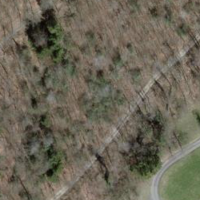
EUNIS habitat code: 41
Species observed at this site:
Melittis melissophyllum